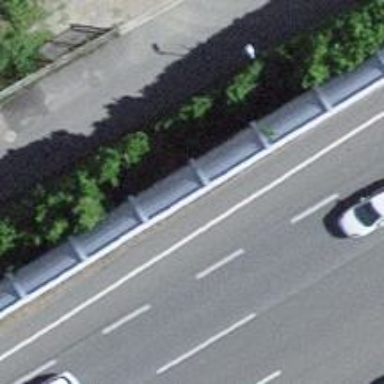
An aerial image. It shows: Noise barrier wall.